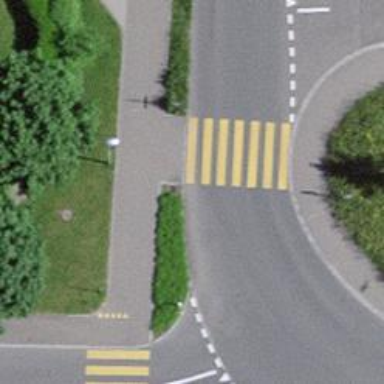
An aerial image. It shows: Zebra crossing on the road.